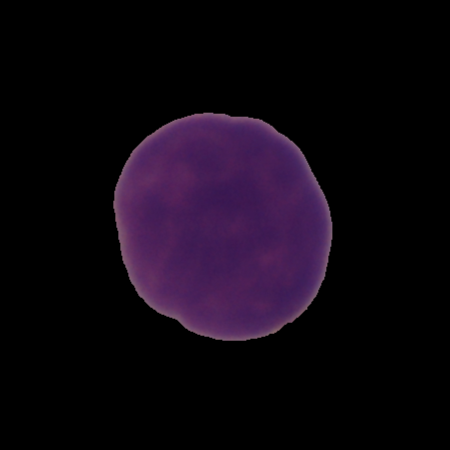
Label: cancer